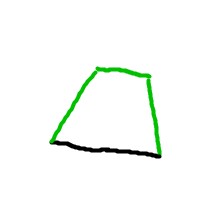
Shape: trapezoid